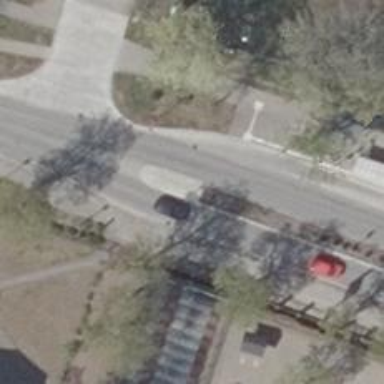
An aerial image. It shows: Traffic calming island.